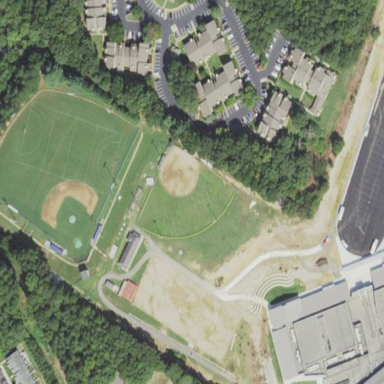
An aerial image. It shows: Baseball pitch for leisure land activities.